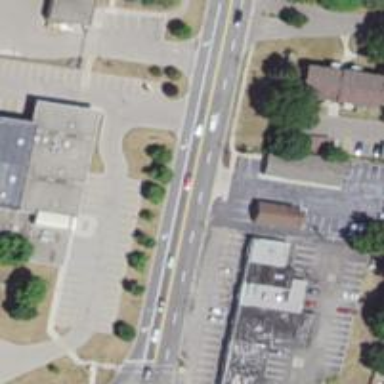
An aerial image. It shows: Separate sidewalk along the footway.